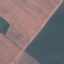
Label: AnnualCrop